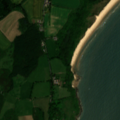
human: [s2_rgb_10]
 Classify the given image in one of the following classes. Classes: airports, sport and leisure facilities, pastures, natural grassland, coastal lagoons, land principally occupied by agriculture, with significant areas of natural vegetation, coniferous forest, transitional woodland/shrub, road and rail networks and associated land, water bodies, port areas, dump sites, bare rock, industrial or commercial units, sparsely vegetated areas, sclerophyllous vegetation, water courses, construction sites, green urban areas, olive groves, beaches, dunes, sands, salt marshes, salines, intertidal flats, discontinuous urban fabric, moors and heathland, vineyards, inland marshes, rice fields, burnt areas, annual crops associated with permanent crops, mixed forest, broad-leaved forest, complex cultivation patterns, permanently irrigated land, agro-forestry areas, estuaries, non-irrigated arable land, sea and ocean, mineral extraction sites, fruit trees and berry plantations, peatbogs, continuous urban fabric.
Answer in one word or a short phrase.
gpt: non-irrigated arable land, pastures, land principally occupied by agriculture, with significant areas of natural vegetation, coniferous forest, transitional woodland/shrub, beaches, dunes, sands, sea and ocean